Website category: movie
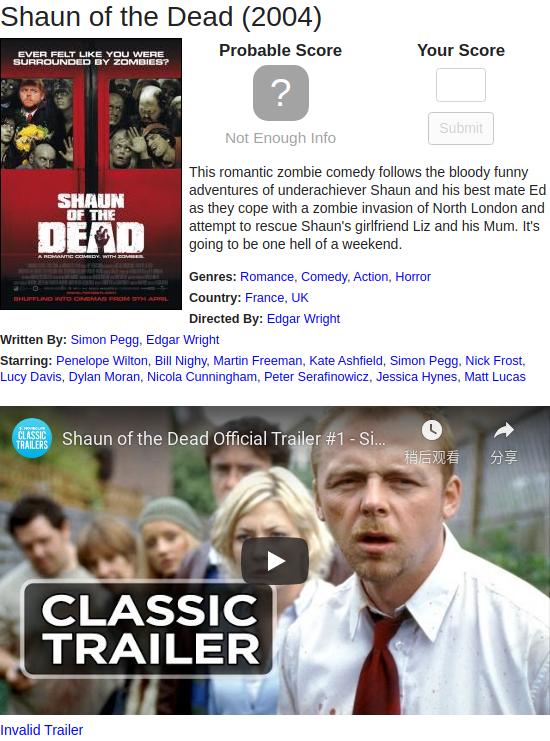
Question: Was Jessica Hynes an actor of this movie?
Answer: yes

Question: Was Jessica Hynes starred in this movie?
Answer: yes

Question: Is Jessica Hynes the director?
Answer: no

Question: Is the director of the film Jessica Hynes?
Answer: no

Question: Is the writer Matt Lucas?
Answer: no

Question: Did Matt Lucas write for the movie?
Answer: no

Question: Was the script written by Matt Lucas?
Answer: no

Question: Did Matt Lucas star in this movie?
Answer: yes

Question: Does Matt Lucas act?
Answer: yes

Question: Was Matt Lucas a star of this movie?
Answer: yes

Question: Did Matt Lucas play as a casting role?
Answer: yes

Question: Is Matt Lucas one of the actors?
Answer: yes

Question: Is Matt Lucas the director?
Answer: no

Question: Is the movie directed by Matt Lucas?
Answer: no

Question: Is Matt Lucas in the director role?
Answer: no